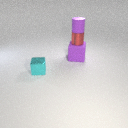
small red metal cylinder above large purple rubber cube